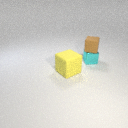
large yellow rubber cube in front of small cyan metal cube